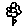
Label: flower